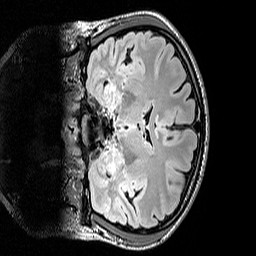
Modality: FLAIR
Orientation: coronal
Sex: female
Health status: ill
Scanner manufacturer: siemens
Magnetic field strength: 3 T
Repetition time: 5 s
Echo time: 0.388 s